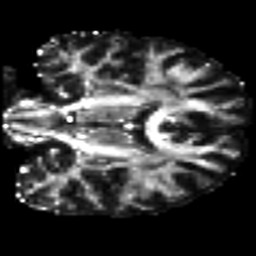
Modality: FA
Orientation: coronal
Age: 40
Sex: male
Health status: ill
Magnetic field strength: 3 T
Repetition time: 8.4 s
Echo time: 0.0926 s